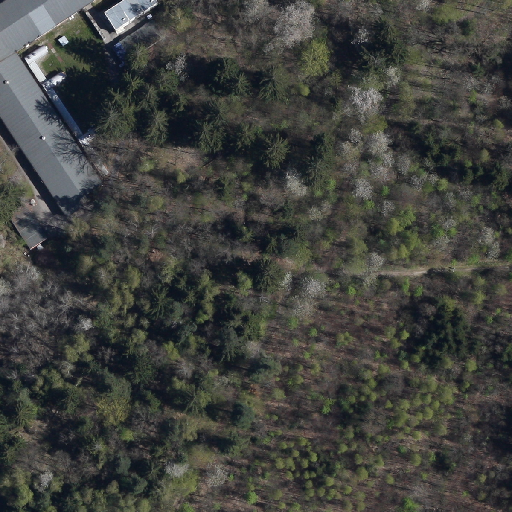
Referring expression: sidewalk along with tree